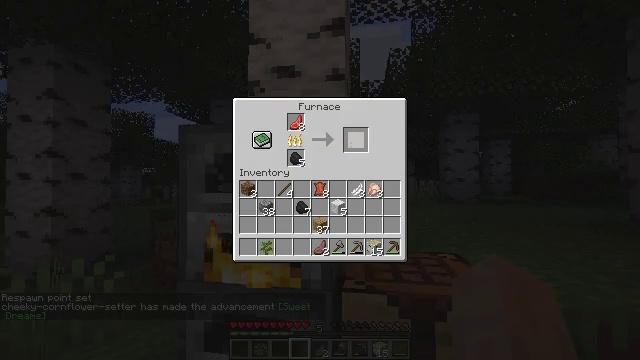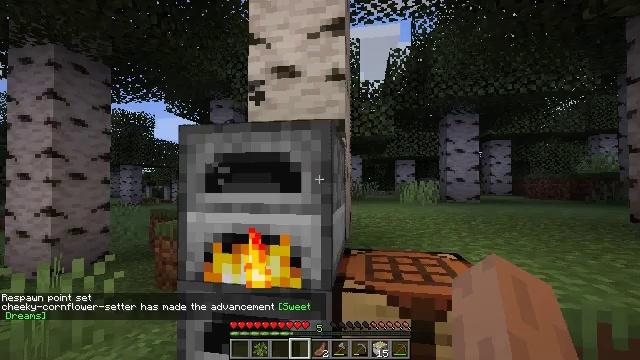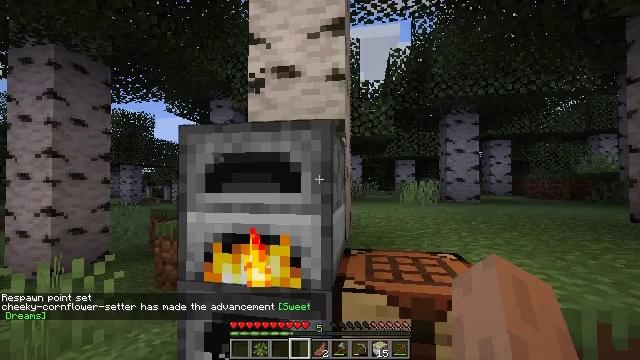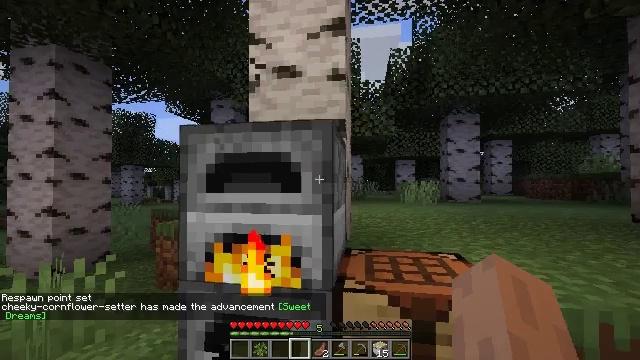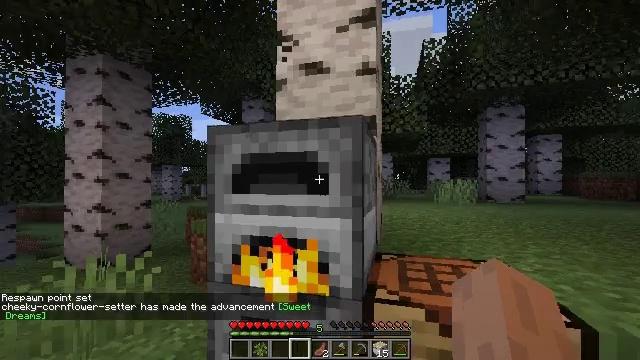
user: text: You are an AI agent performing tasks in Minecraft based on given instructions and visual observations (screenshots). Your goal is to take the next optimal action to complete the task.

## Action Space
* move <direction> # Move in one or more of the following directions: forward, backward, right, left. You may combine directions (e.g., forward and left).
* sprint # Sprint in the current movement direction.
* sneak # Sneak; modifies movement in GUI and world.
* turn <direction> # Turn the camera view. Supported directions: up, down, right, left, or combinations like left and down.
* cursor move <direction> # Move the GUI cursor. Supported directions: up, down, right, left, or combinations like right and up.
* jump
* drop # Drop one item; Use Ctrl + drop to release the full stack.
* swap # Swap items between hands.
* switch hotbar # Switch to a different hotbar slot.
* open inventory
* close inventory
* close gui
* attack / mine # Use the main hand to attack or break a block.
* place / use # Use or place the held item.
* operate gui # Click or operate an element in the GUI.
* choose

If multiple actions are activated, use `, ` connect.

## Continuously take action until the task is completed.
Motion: motion action
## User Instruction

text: craft item air
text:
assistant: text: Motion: sneak, operate gui
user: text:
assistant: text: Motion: close gui
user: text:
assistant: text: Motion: open inventory
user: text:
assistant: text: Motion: move forward, turn left, open inventory
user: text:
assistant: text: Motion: no_op